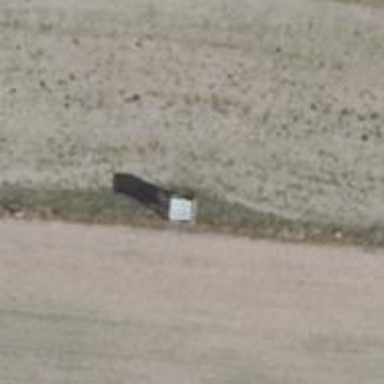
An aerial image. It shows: Hunting stand.